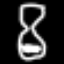
Label: hourglass